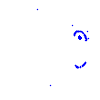
Particle: proton